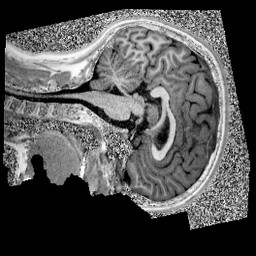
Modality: UNIT1
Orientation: sagittal
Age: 13
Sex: female
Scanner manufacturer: siemens
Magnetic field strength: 3 T
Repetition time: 4 s
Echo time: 0.00299 s